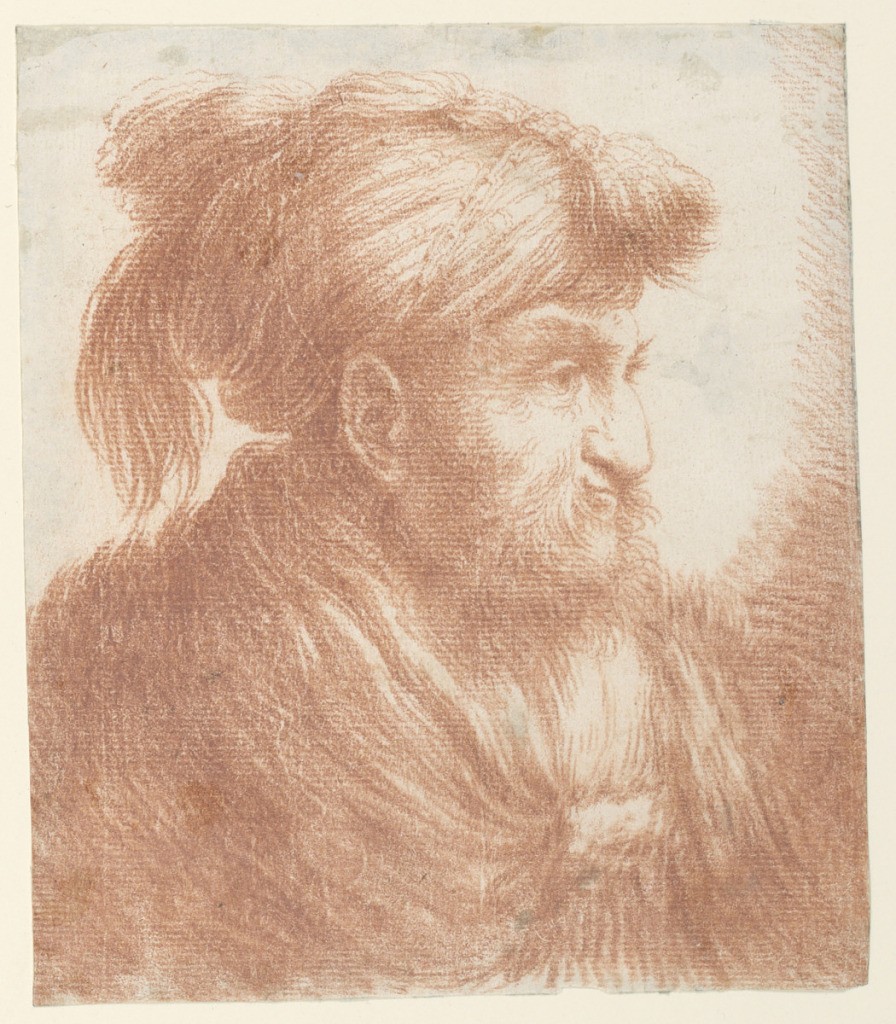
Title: Portrait of a Man with a Turban
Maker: Giovanni Benedetto Castiglione, Italian, 1609–1664
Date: ca. 1650
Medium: Red crayon on laid paper
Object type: Drawing
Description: Bust-length figure of a man, seen in profile, facing the right. He wears a turban and coat and has a long beard.